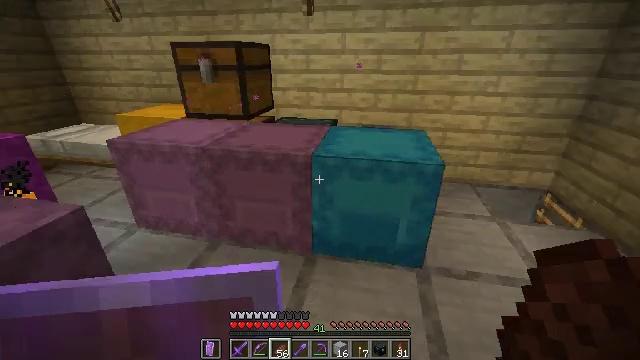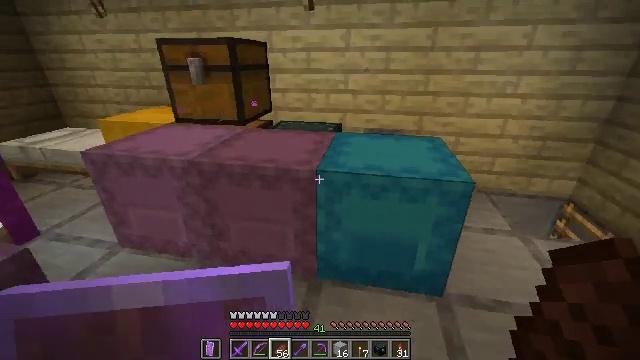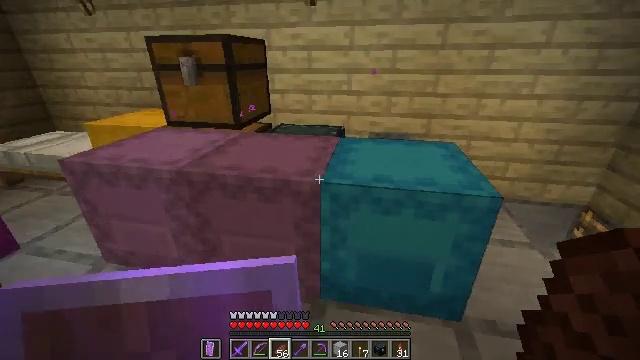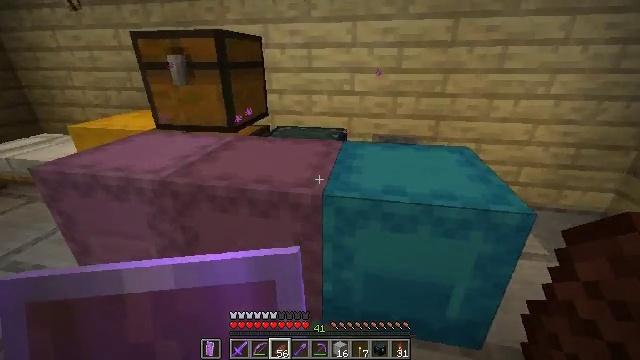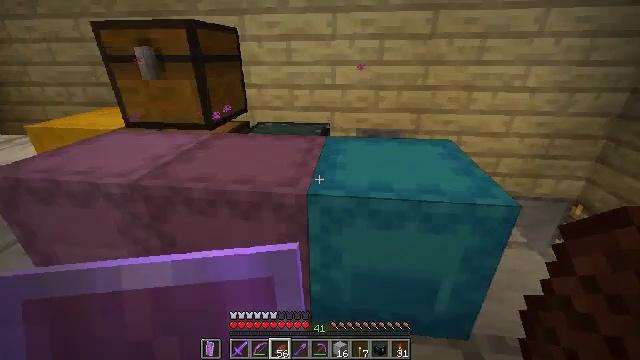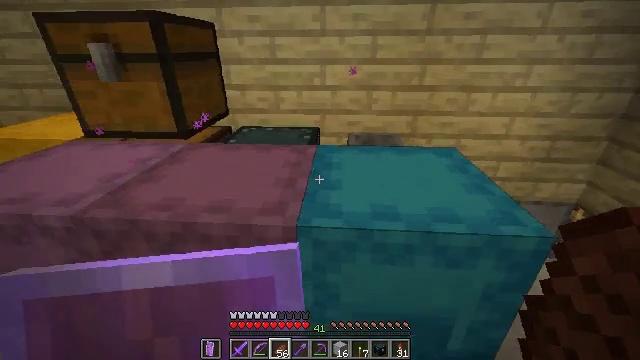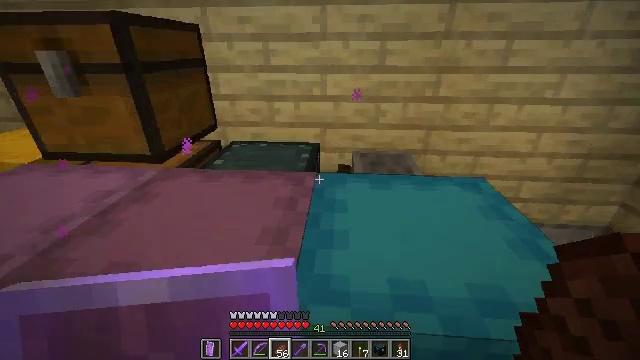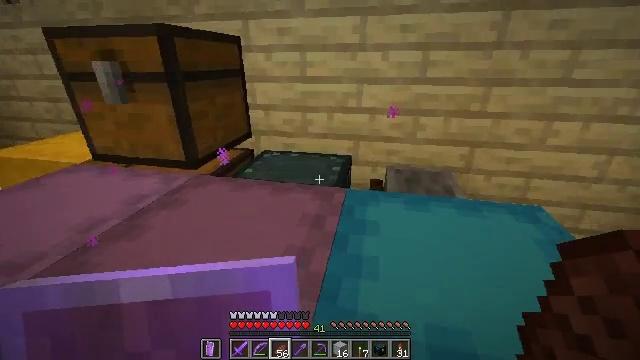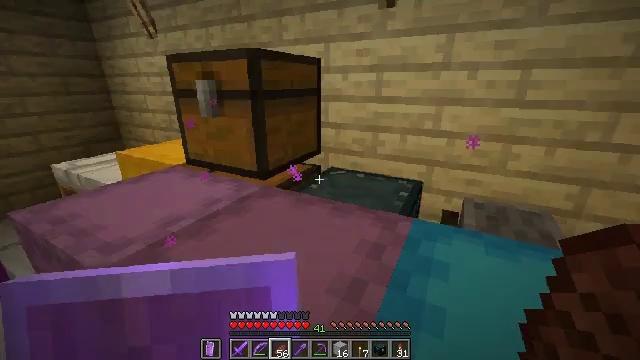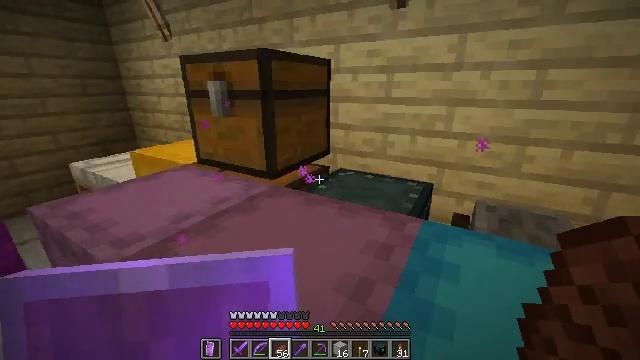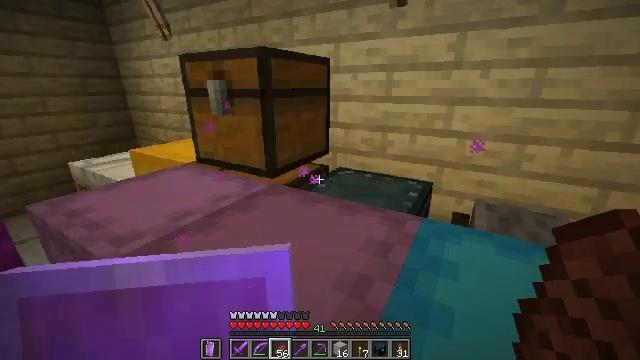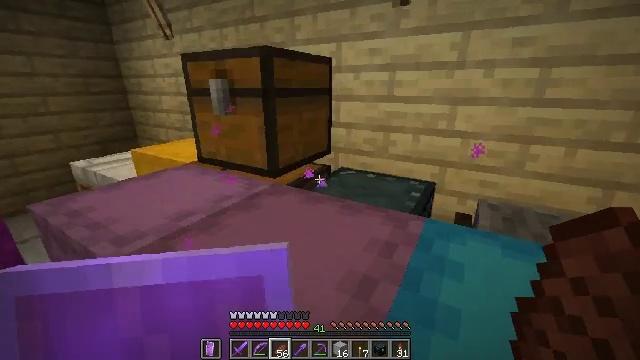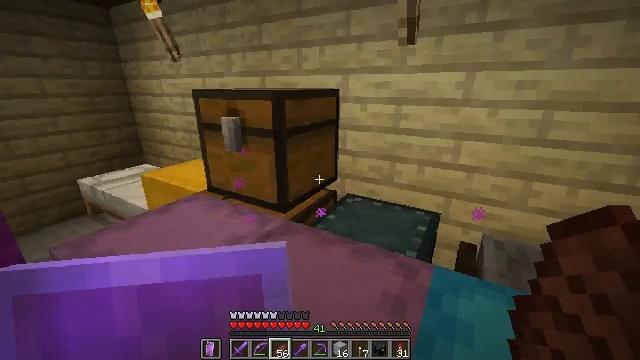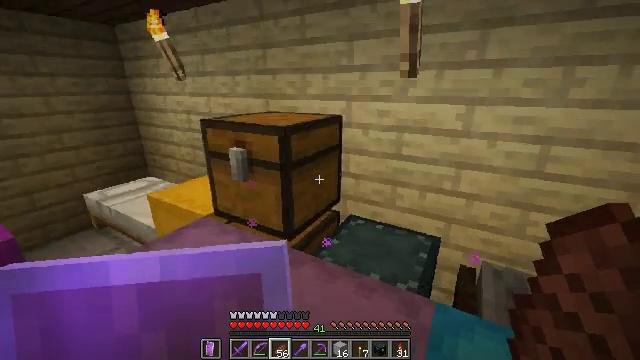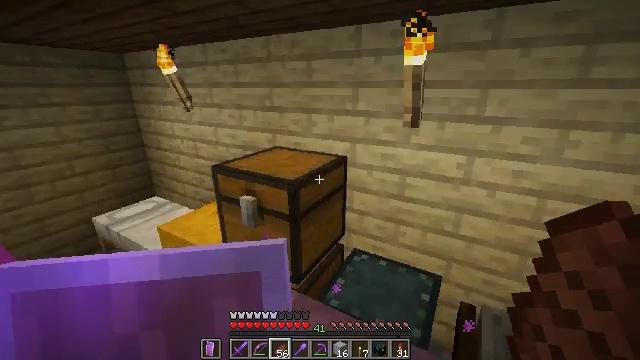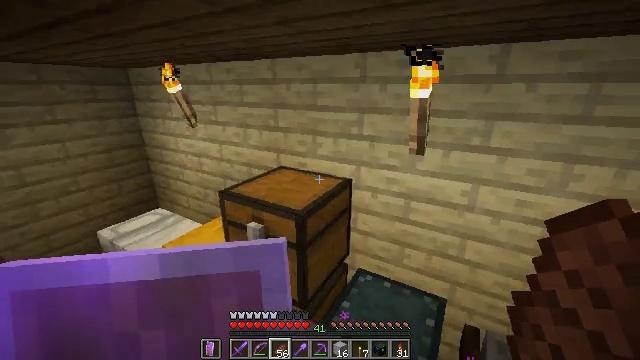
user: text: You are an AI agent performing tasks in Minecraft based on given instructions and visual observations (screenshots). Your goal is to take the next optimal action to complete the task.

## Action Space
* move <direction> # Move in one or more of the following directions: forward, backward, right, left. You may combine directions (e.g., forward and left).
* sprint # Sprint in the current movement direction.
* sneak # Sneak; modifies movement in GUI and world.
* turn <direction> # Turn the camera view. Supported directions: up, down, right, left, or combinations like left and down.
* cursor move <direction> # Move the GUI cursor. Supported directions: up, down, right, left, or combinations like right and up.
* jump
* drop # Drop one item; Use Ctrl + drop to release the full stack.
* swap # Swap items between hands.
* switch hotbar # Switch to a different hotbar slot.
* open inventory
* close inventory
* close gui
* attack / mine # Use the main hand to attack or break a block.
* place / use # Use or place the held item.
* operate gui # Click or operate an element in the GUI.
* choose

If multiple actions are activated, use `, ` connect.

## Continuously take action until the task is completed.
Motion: motion action
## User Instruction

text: Use bamboo and some string to create scaffolding in the crafting table.
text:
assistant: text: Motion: move forward
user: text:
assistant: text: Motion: move forward
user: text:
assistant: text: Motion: move forward
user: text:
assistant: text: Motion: move forward, turn right and down
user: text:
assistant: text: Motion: move forward, turn right
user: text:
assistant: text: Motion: move forward
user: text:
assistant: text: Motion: turn left and up
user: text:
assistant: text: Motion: turn left and up
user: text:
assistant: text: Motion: turn left
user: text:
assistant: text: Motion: no_op
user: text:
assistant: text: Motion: move forward
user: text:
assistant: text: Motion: move forward, jump
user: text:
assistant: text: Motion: move forward, jump
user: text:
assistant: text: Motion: move forward, jump
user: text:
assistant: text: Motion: move forward and move left
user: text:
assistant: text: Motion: move forward and move left, turn down
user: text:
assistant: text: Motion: move forward and move left, turn right and down
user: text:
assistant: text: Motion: move forward and move left, turn right
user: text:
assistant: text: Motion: move forward and move left, turn right and down
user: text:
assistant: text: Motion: no_op
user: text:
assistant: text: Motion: no_op
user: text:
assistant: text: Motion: no_op
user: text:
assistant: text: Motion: no_op
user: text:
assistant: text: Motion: use / place
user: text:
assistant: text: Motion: use / place
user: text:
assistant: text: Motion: use / place
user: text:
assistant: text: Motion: no_op
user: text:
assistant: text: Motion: no_op
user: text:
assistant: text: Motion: no_op
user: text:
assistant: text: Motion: no_op